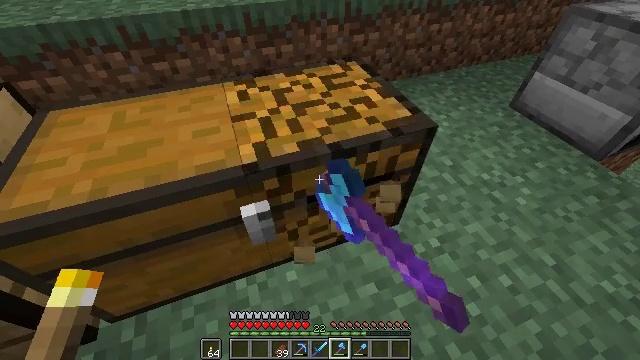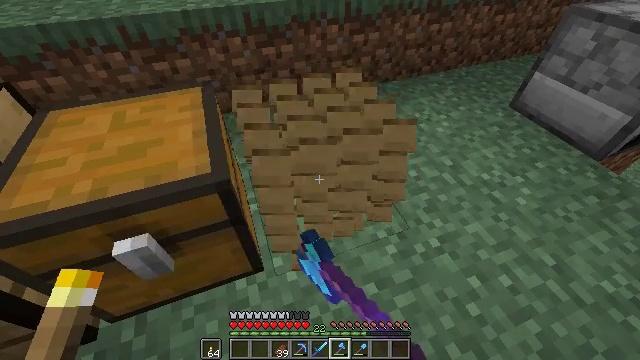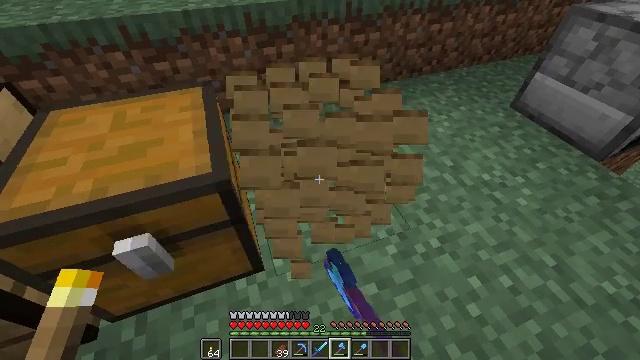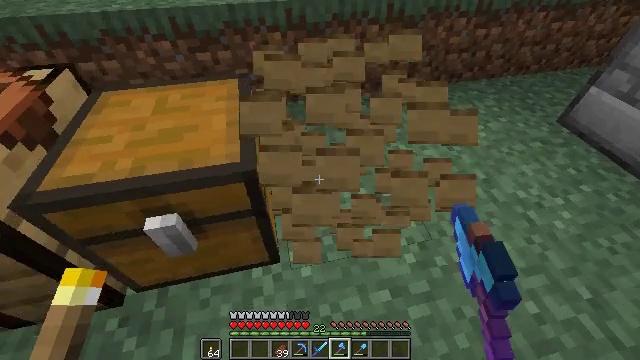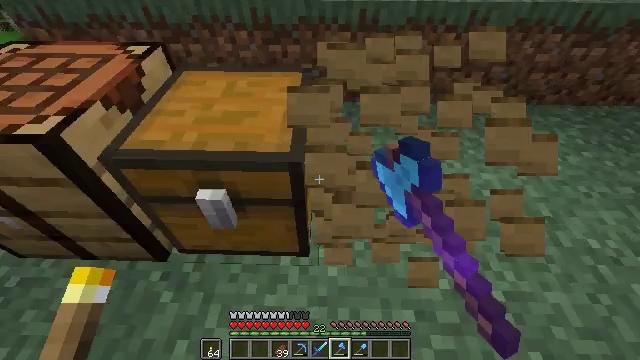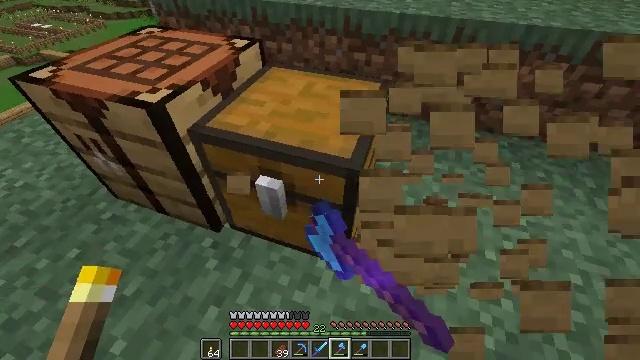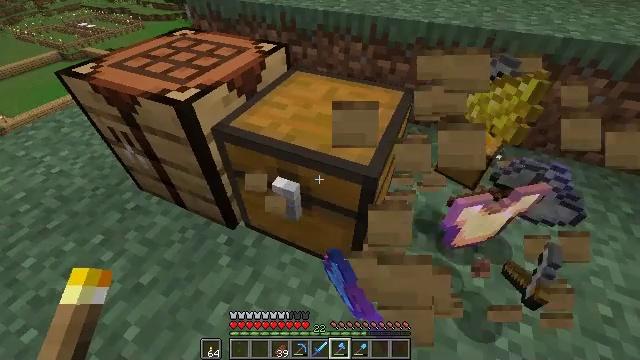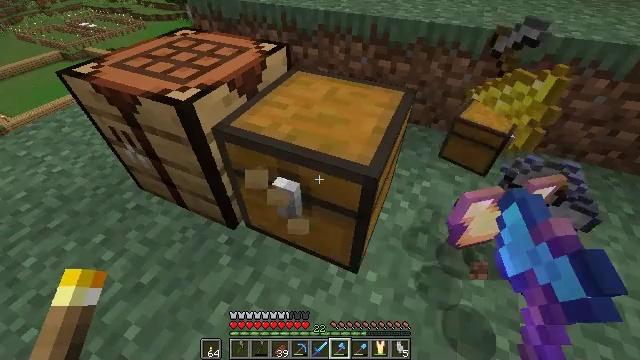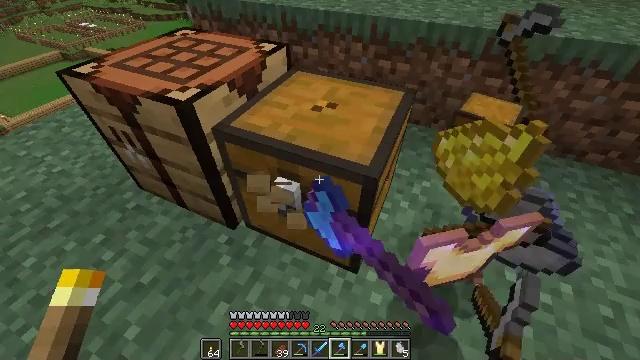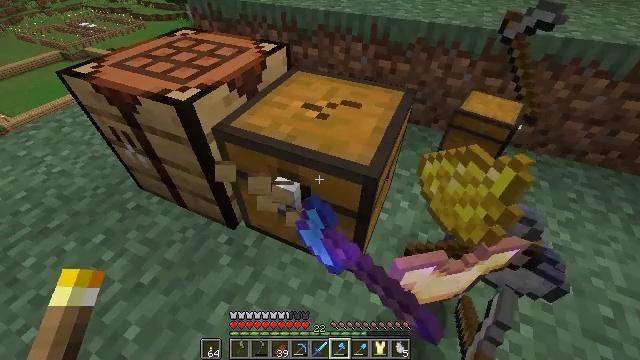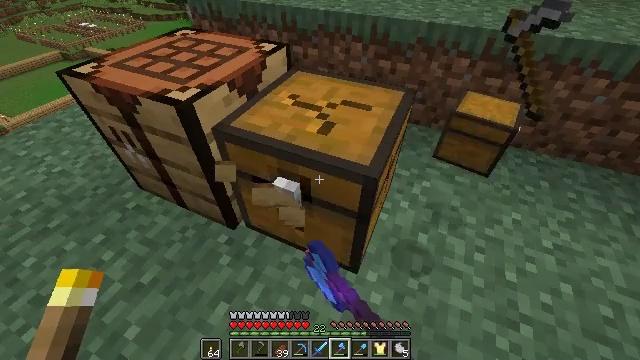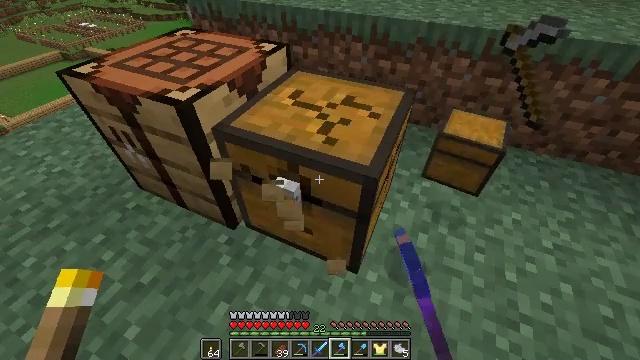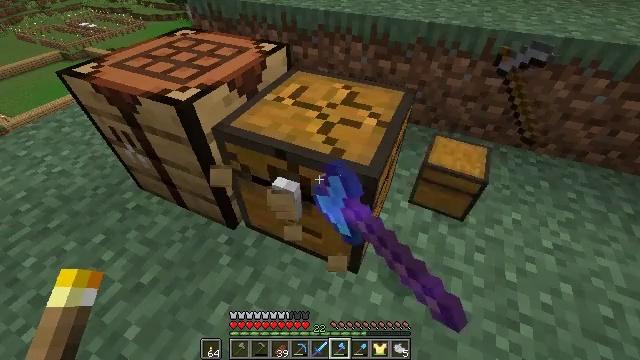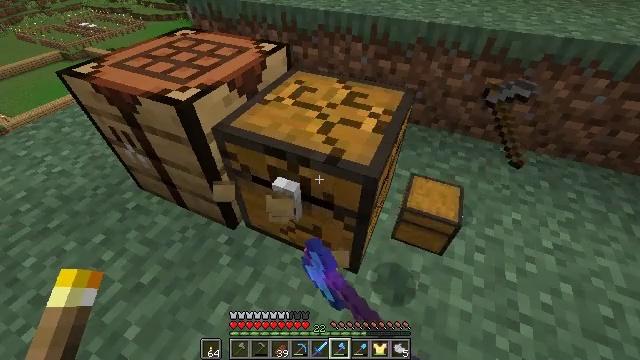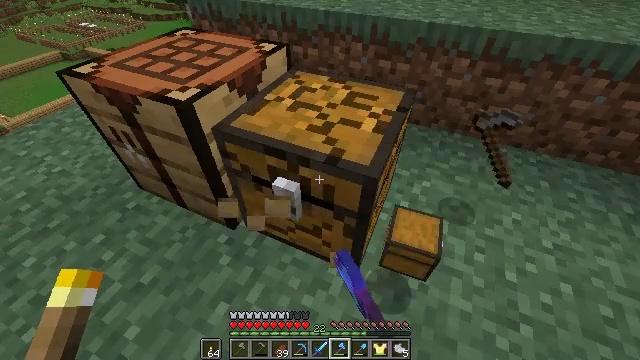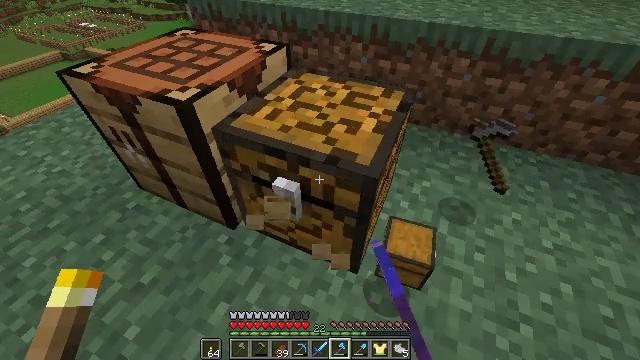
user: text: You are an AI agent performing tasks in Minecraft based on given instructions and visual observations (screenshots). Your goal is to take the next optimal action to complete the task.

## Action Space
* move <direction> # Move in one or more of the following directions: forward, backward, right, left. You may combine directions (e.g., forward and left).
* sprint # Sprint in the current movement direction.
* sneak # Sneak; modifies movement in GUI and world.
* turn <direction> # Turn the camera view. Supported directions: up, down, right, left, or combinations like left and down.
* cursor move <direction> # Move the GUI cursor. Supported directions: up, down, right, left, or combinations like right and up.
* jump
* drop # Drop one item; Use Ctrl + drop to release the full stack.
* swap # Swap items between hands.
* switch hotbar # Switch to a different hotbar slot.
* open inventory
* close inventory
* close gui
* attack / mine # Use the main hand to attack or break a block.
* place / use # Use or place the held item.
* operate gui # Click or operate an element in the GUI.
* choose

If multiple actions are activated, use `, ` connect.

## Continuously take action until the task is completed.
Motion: motion action
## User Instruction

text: Mine the chest to collect it.
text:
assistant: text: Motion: attack / mine
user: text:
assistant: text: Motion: attack / mine
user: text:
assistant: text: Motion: turn left, attack / mine
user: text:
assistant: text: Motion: turn left, attack / mine
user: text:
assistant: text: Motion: turn left and up, attack / mine
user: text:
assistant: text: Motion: turn left and up, attack / mine
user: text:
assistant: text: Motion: attack / mine
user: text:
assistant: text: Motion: attack / mine
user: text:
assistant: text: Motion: attack / mine
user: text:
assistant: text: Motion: attack / mine
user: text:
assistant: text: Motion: attack / mine
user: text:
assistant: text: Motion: attack / mine
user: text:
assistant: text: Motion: attack / mine
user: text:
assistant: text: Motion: attack / mine
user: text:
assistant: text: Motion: attack / mine
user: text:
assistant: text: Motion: attack / mine
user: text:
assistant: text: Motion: attack / mine
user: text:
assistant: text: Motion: attack / mine
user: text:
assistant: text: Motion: attack / mine
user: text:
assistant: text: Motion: attack / mine
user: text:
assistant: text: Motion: attack / mine
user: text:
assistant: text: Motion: attack / mine